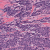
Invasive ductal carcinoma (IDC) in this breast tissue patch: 1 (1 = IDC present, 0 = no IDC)